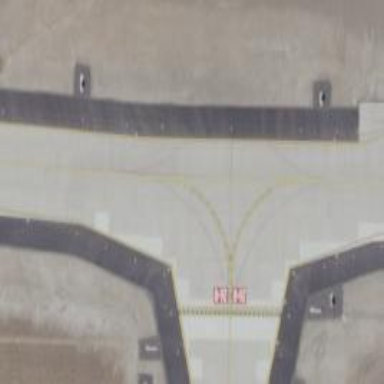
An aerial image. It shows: View of taxiway at the airport.